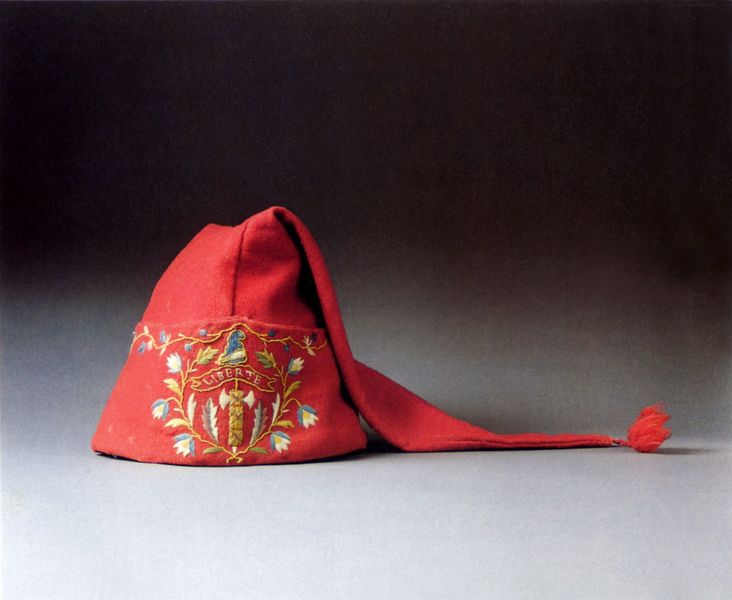
Titel: Jakobinermütze, französisch
Institution: Köln, Stadtmuseum, Inv.Nr. RM 1929/1221
Schlagwörter: blau, blätter, blumen, frankreich, blüten, rot, kappe, mütze, bestickt, stickerei, stoff, girlande, ranken, kopfbedeckung, schrift, ähre, französisch, foto, bluemn, revolution, kranz, verziert, wappen, glocke, freiheit, axt, troddel, eichenblatt, zipfel, zipfelmütze, bommel, französische revolution, liberte, jakobiner, filz, hellrot, rankwerk, jakobinermütze, sppitze, enblem, ponpon, recolution